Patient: sex M, age 74
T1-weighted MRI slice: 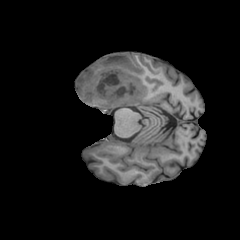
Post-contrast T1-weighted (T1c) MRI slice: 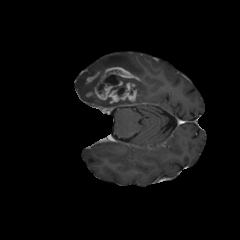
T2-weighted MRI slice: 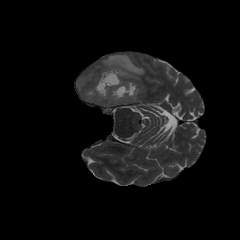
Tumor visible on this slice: yes
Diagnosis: Glioblastoma, IDH-wildtype
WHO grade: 4